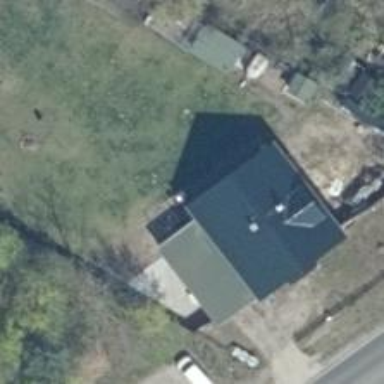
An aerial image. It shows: Black building with gabled roof.